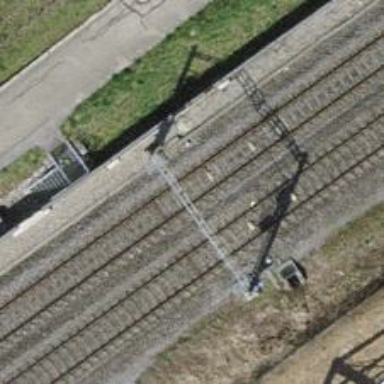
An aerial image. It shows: Railway signal.